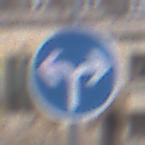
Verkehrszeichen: VorgeschriebeneFahrtrichtungRechtsOderLinks
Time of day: Midday
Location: Outdoor (Urban)
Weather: Overcast
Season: NotSpecified
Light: Natural